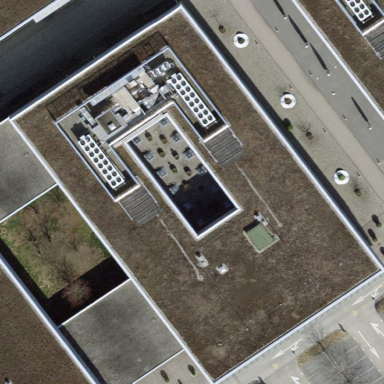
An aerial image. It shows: Commercial building.